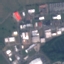
Land use / land cover class: Industrial